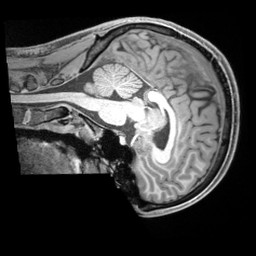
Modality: T1w
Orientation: sagittal
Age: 21
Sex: male
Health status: ill
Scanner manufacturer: siemens
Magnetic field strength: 3 T
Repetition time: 2.2 s
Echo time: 0.00218 s